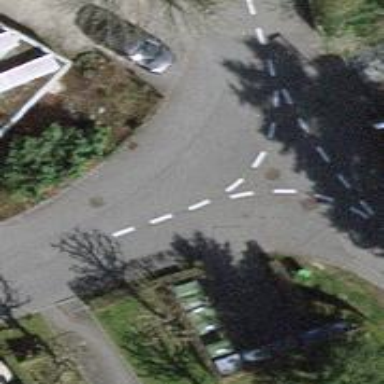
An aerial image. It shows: Residential road with asphalt surface.